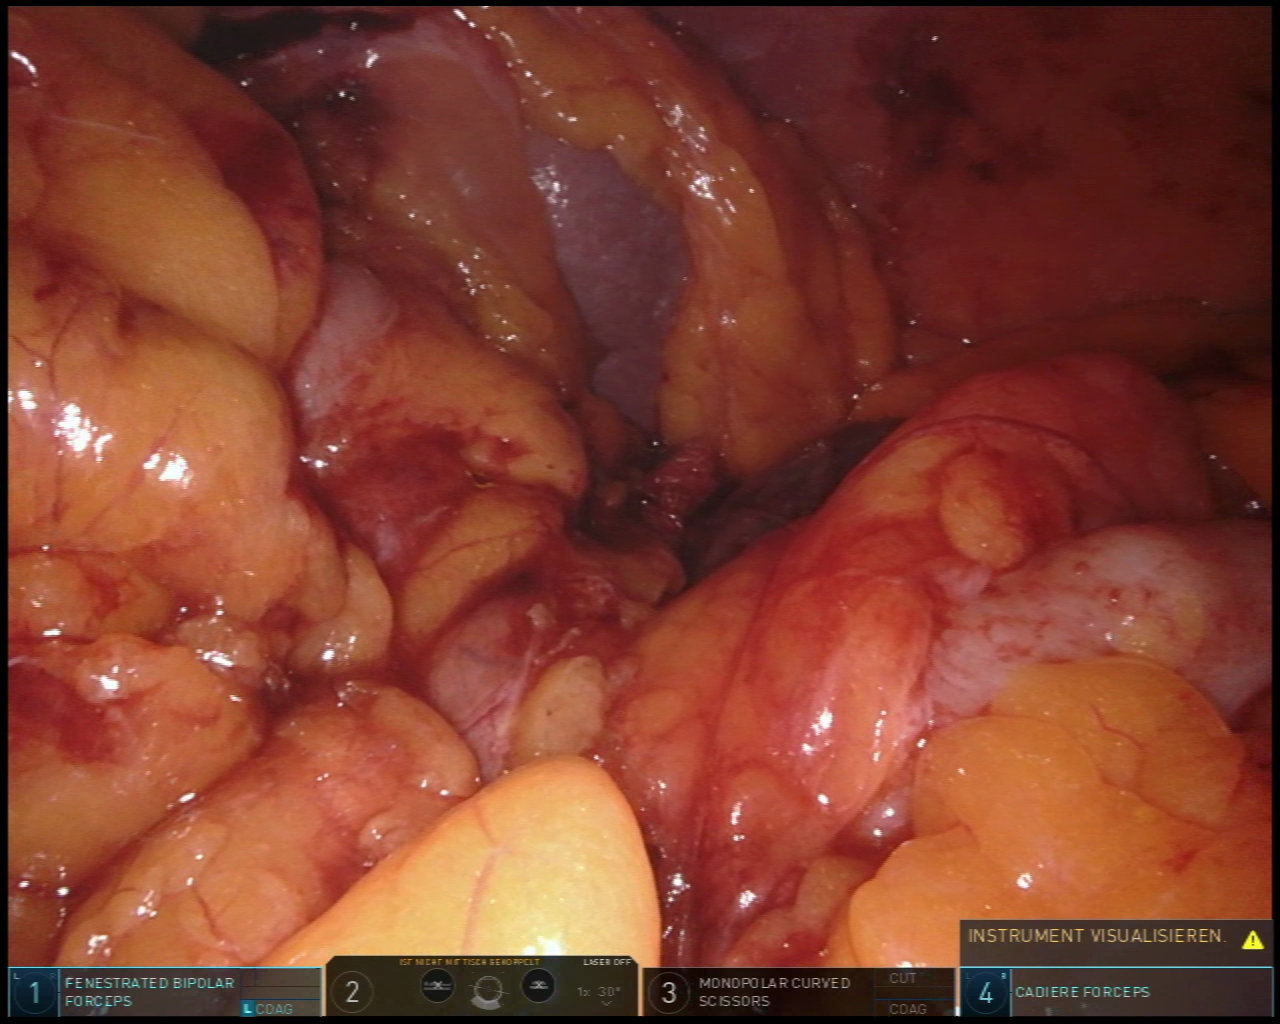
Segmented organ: spleen
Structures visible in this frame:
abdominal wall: no
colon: yes
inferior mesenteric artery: no
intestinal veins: no
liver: no
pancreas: no
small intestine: no
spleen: yes
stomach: no
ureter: no
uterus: no
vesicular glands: no